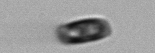
Label: pennate